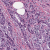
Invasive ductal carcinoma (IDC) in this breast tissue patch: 1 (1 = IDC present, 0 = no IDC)